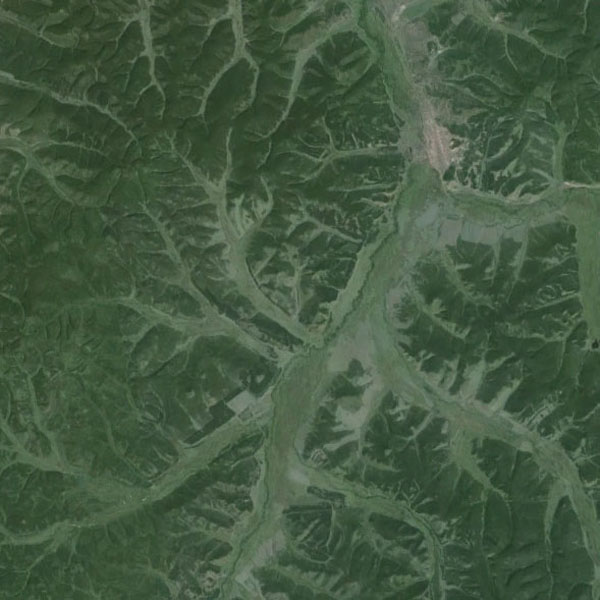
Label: Mountain